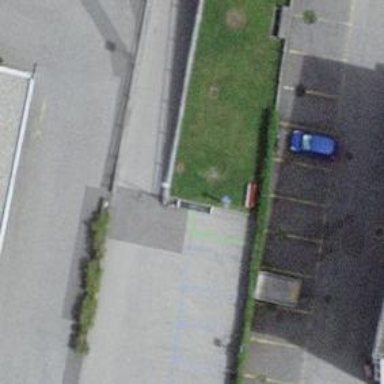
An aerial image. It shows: Bollard barrier.